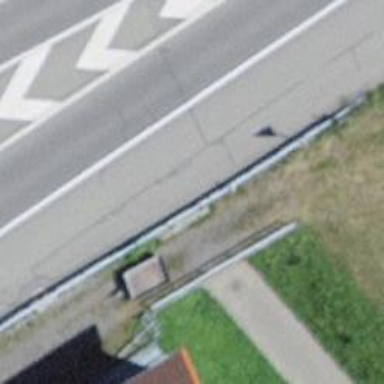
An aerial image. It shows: Asphalt path that goes through tunnel.